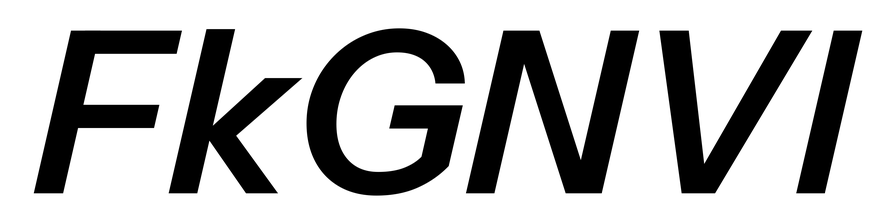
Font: InstrumentSans-Italic_SemiBold_Italic